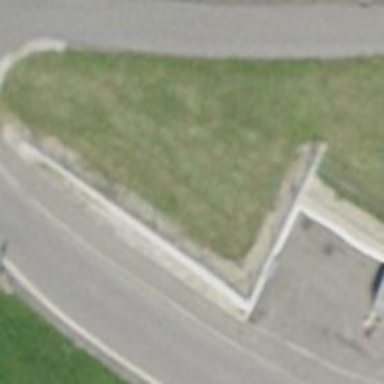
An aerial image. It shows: Bus stop along the road.